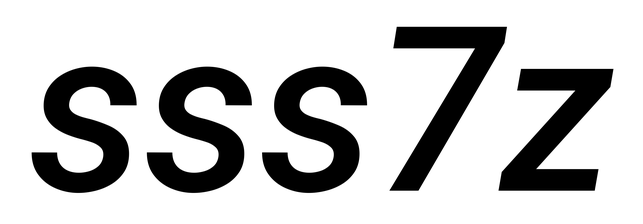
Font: Roboto-Italic_Medium_Italic